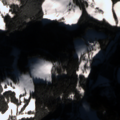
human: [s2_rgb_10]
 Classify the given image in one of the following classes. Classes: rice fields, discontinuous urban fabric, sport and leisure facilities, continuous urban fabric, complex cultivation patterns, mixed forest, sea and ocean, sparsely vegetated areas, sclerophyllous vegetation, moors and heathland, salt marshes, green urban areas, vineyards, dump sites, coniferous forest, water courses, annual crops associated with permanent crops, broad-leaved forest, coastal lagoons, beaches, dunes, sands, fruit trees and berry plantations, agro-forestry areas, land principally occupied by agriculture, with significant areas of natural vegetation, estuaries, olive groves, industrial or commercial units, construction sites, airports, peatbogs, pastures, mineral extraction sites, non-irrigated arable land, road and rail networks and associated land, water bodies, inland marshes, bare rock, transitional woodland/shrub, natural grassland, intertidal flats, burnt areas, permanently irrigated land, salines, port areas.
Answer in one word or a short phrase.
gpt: land principally occupied by agriculture, with significant areas of natural vegetation, coniferous forest, mixed forest, natural grassland